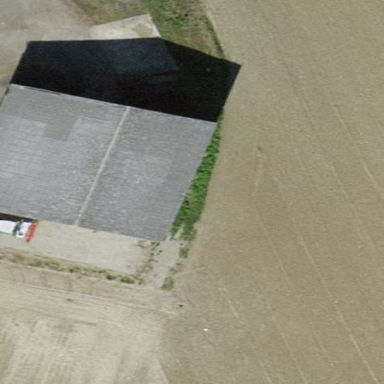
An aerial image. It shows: Farm building.